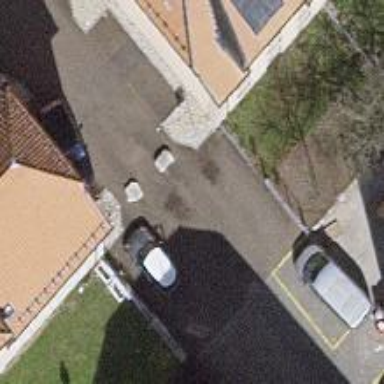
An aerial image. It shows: Bollard.